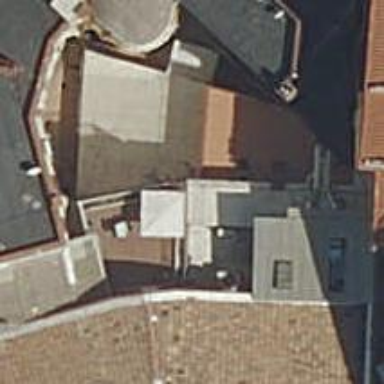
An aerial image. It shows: Part of building.